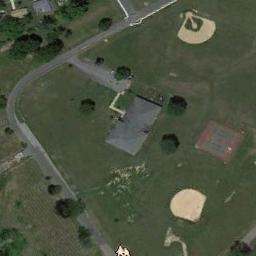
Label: baseball_diamond